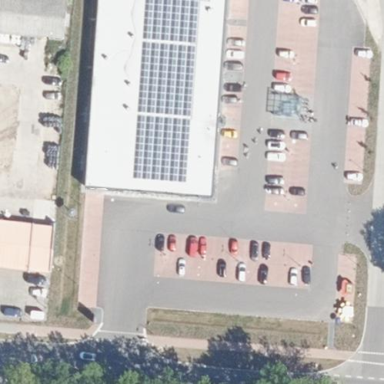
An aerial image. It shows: Commercial building housing supermarket with skillion roof.